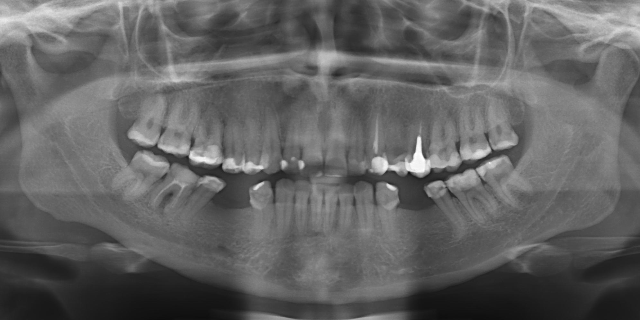
adult